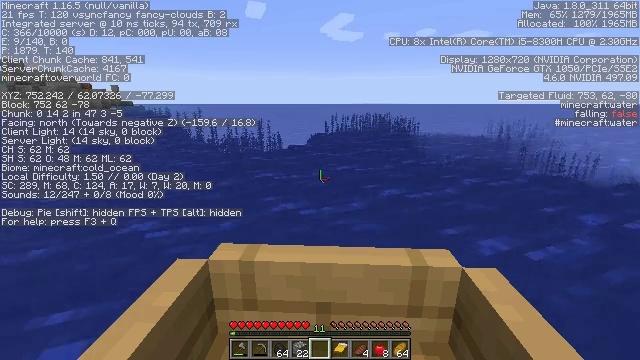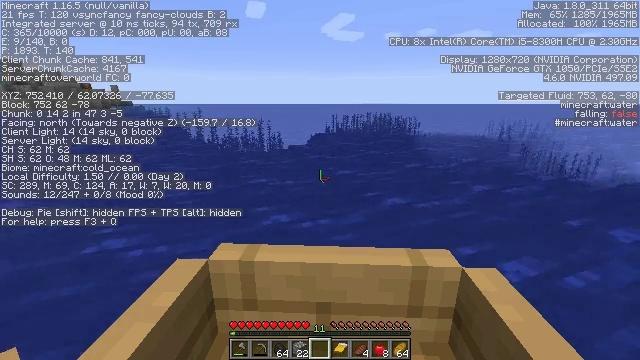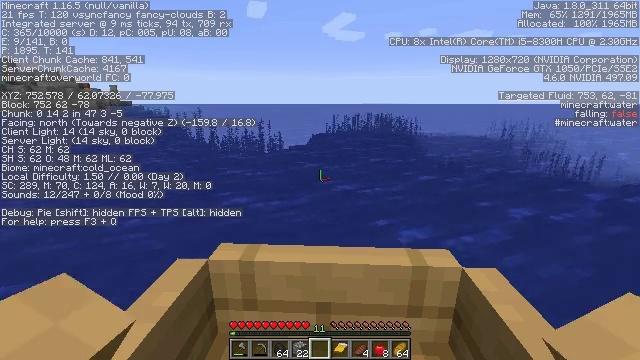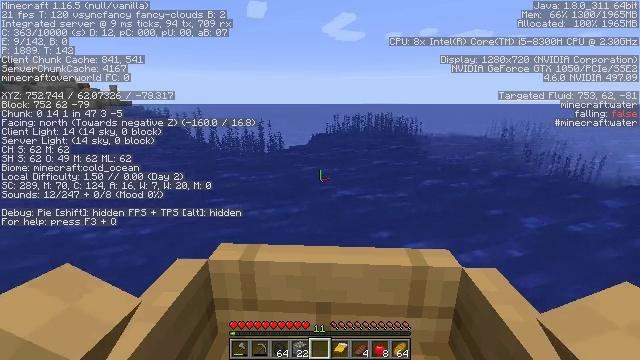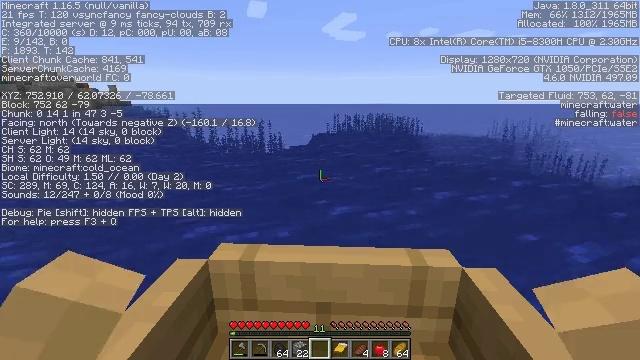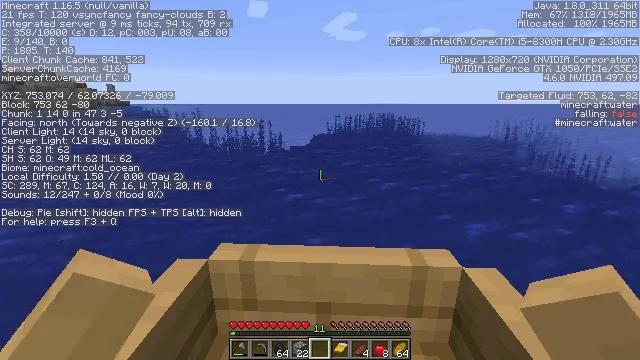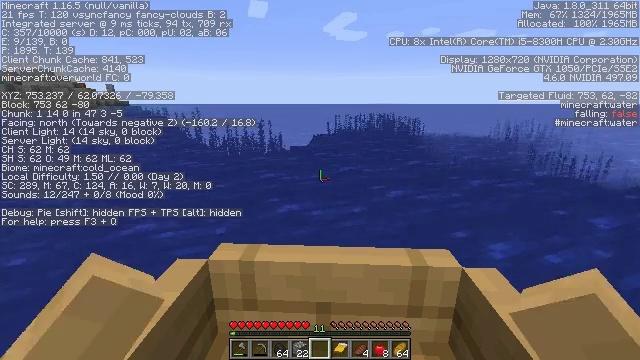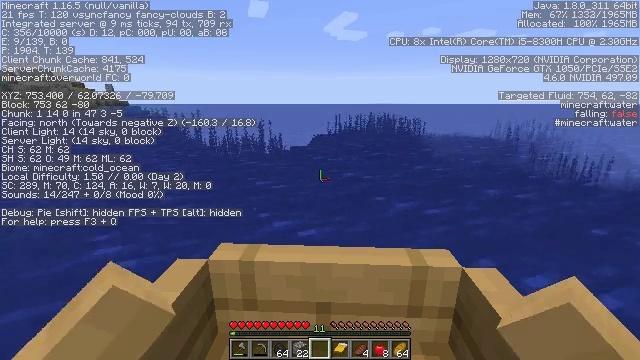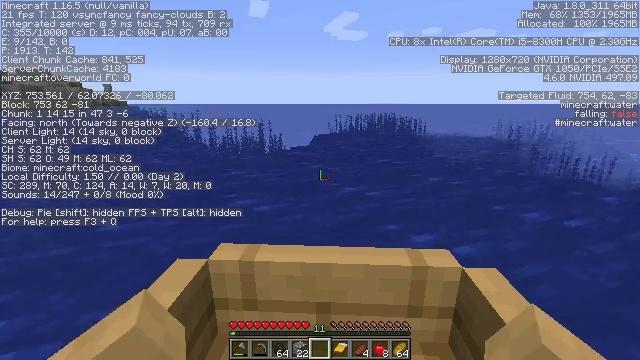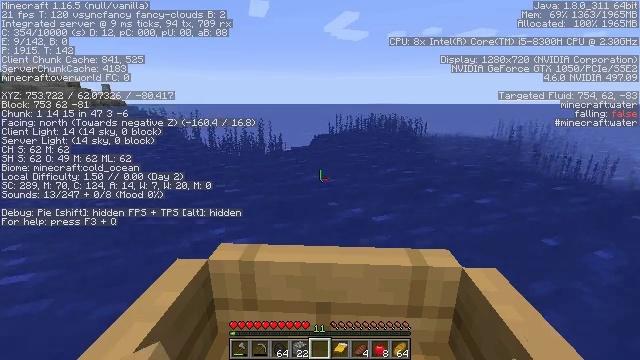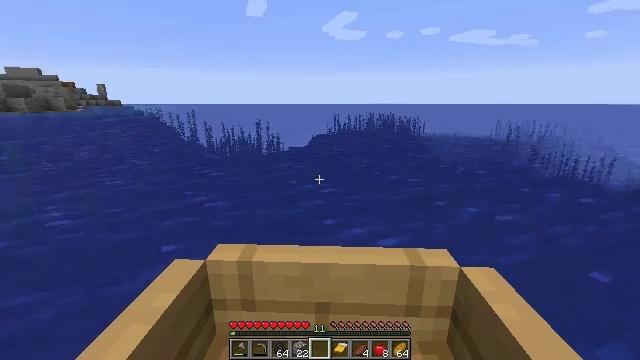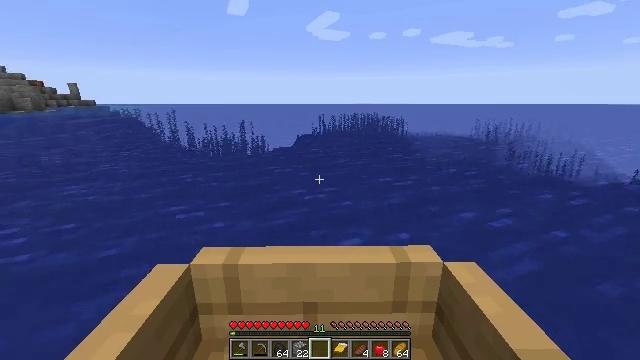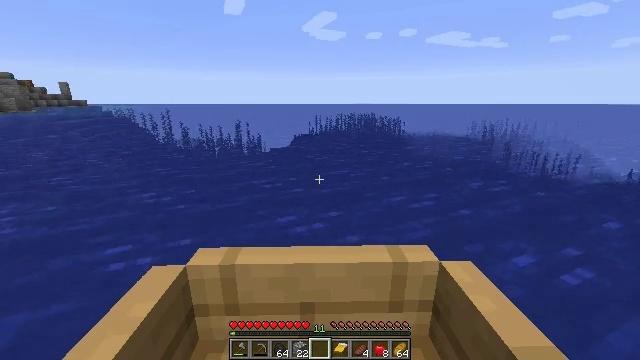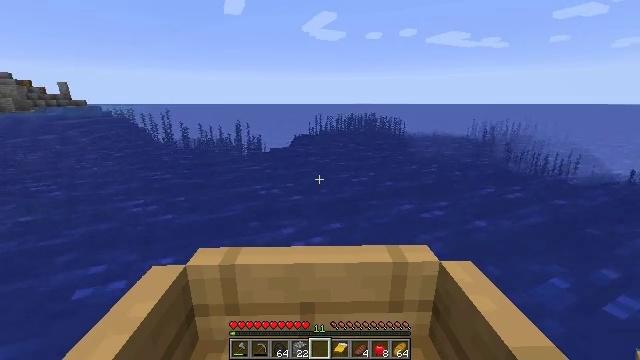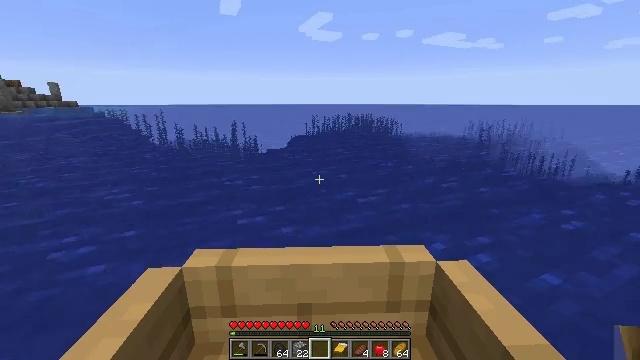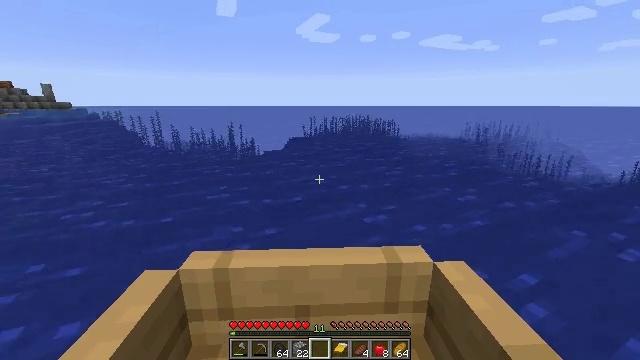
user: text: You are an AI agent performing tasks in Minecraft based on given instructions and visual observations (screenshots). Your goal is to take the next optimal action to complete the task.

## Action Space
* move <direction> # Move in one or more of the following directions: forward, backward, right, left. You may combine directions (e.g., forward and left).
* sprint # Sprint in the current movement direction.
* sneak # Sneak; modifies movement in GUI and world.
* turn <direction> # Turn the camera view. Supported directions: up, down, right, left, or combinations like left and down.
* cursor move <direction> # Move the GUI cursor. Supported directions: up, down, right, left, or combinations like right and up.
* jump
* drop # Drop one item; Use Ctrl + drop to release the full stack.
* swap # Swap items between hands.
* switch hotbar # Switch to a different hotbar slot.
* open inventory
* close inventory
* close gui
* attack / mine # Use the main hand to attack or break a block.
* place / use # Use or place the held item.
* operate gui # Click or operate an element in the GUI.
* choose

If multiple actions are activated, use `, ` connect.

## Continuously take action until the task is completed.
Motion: motion action
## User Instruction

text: Gather tall seagrass in the ocean.
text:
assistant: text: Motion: move forward
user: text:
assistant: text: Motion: move forward
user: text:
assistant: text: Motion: move forward
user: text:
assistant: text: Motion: move forward
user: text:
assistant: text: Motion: move forward
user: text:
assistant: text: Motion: move forward
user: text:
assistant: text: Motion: move forward
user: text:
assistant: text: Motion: move forward
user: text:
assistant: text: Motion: move forward
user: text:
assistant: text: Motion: move forward
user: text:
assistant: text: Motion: move forward, turn right
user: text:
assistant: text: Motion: move forward
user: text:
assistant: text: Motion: move forward
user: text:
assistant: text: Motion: move forward
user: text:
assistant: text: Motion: move forward
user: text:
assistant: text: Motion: move forward
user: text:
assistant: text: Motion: move forward
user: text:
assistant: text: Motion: move forward
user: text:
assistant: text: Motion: move forward
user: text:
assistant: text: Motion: move forward
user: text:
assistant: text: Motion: move forward
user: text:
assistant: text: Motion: move forward
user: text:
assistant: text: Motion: move forward
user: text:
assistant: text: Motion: move forward
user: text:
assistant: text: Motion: move forward, turn right
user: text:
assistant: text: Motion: move forward
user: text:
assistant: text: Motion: move forward
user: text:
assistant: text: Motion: move forward
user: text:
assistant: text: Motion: move forward
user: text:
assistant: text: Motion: move forward